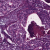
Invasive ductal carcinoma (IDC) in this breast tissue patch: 0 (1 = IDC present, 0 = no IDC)